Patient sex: M
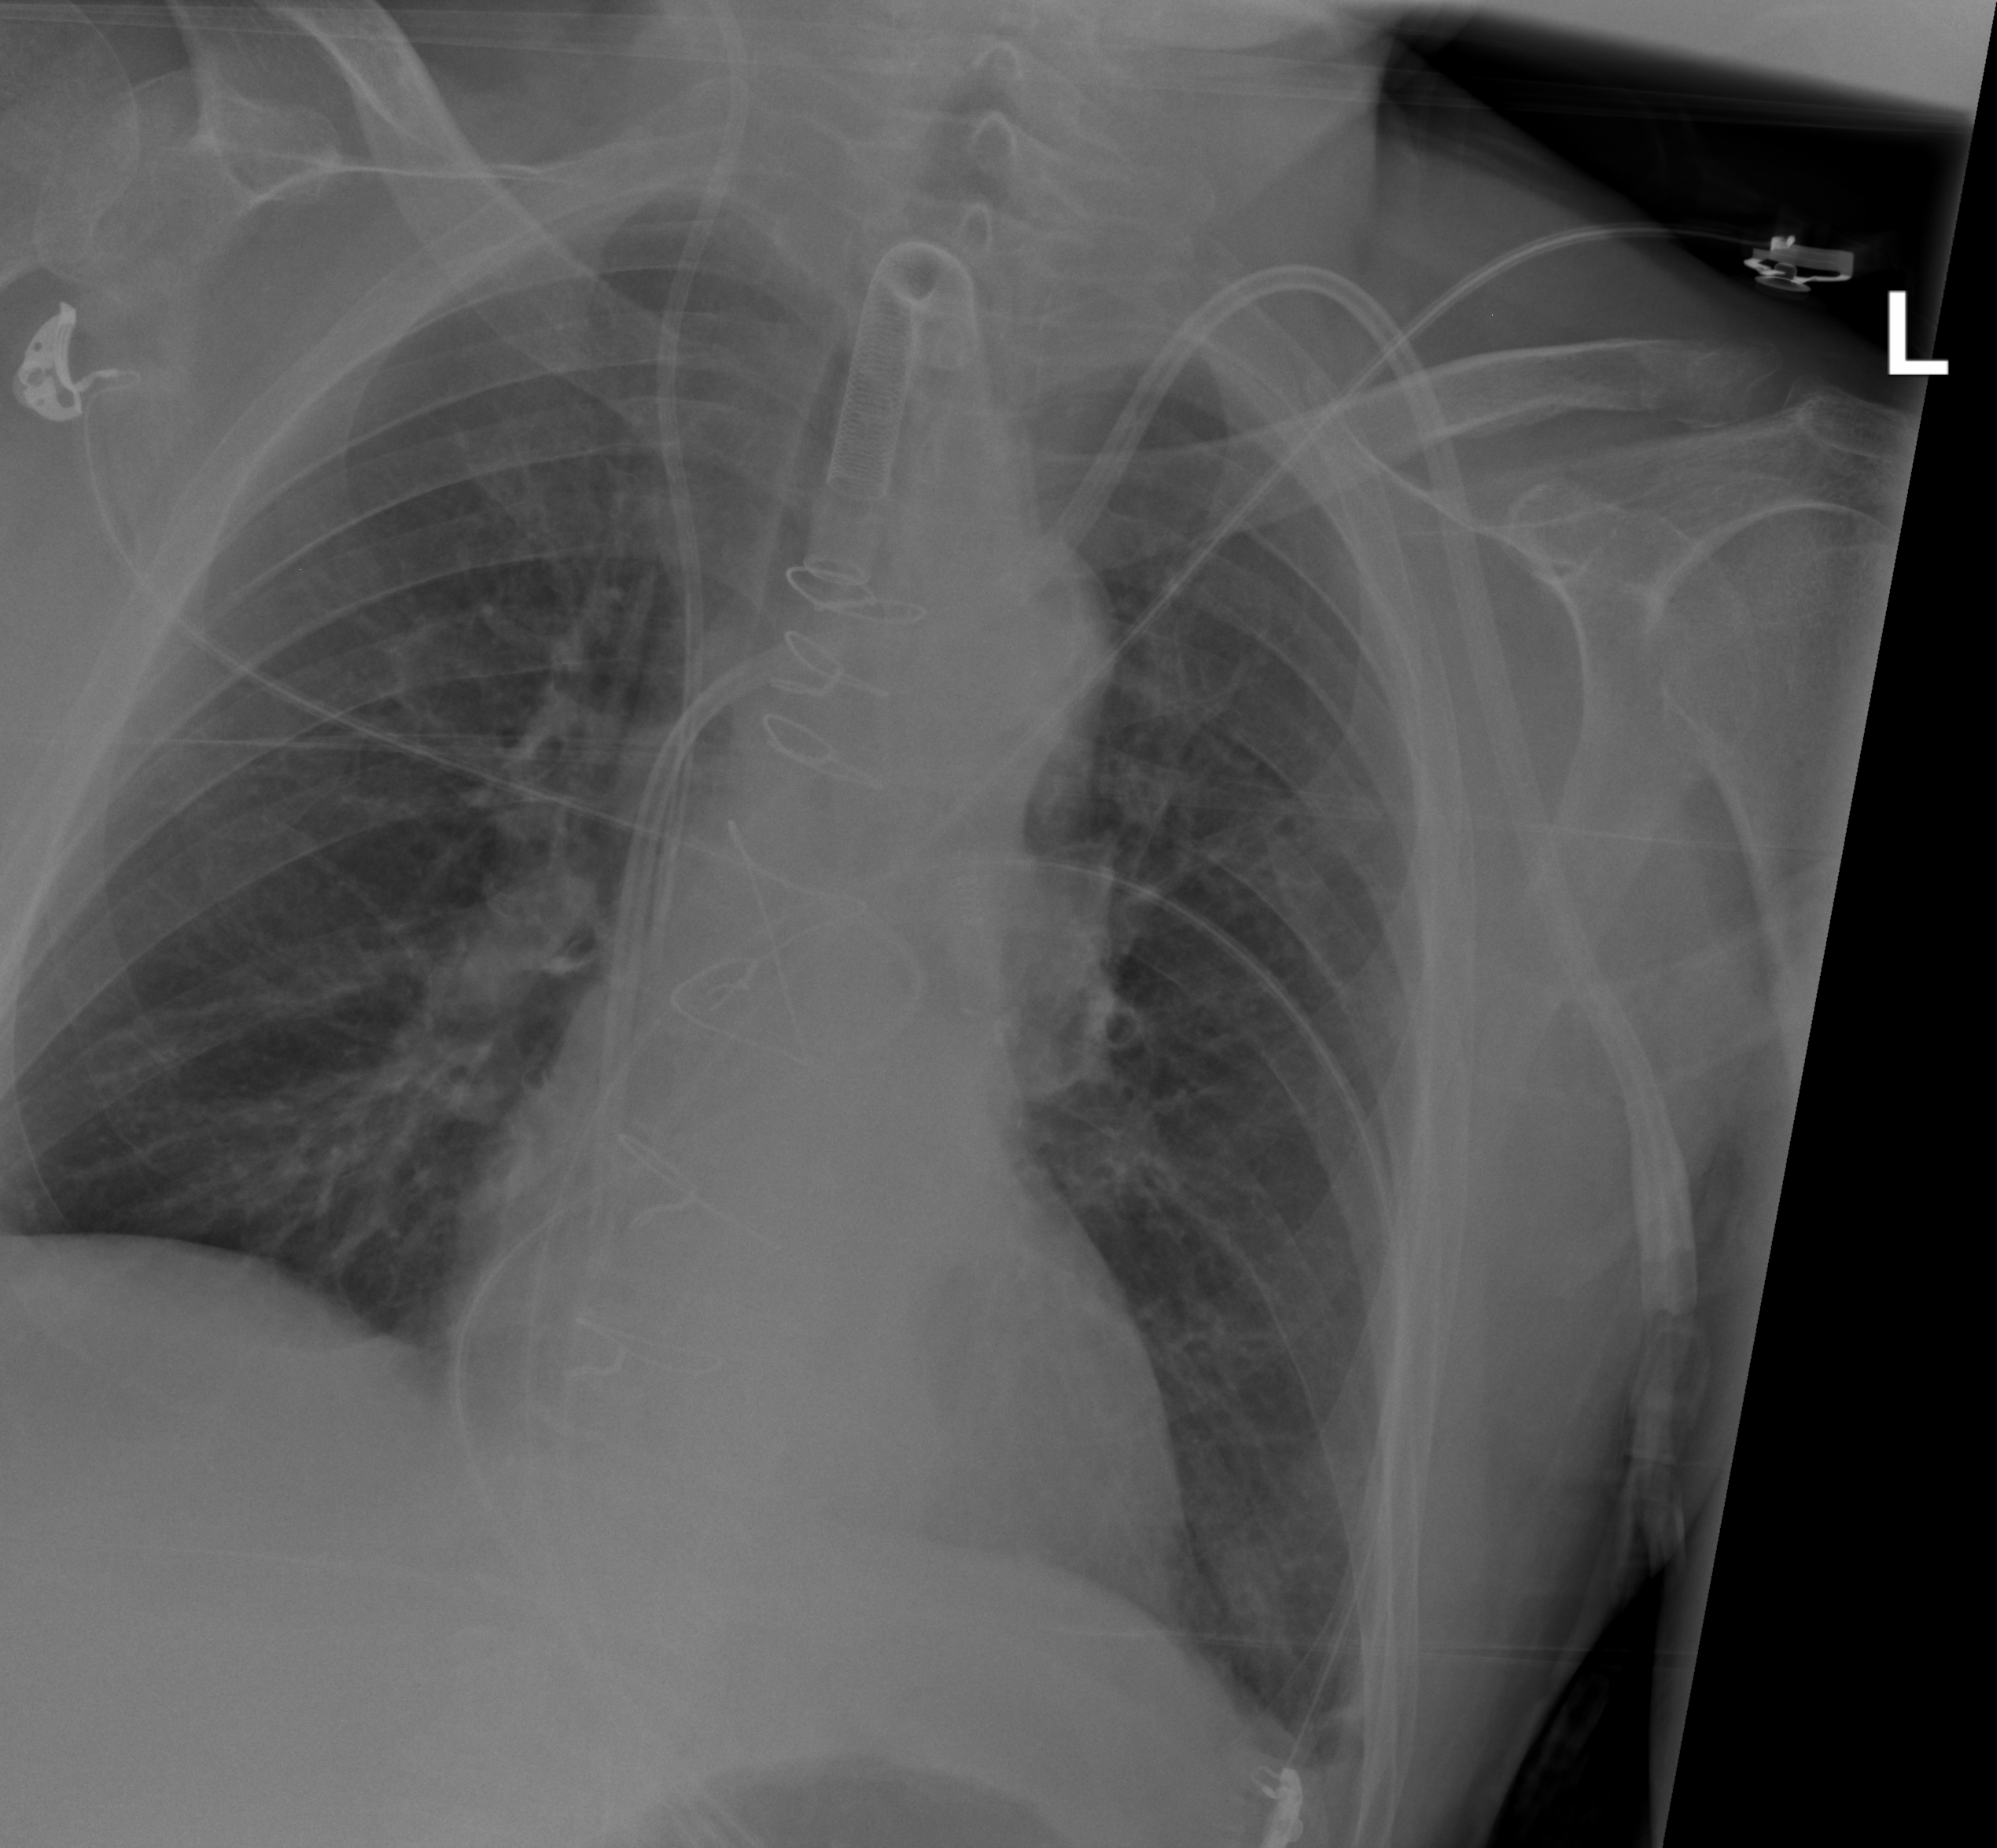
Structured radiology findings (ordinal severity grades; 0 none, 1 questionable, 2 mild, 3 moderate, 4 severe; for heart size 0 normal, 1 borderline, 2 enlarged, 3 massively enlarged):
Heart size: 0
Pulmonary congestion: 0
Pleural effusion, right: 0
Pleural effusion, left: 2
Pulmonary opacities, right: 0
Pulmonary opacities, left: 1
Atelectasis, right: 1
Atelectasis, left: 1